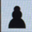
Piece: bP